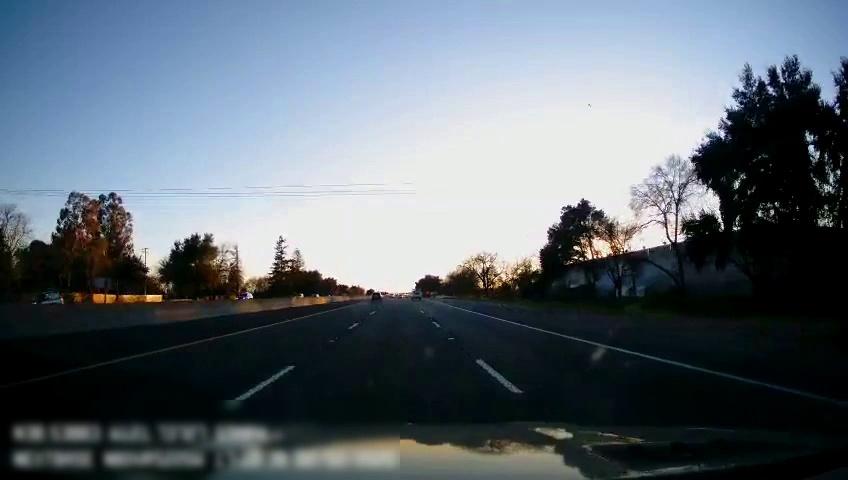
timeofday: Day
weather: Sunny
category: Drivable Space
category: Vehicles | SUV
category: Vehicles | Truck
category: Vehicles | SUV
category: Vehicles | SUV
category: Lanes | Alternate Lane
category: Lanes | Current Lane
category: Lanes | Current Lane
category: Lanes | Alternate Lane